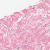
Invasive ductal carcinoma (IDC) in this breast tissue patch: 0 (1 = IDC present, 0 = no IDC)